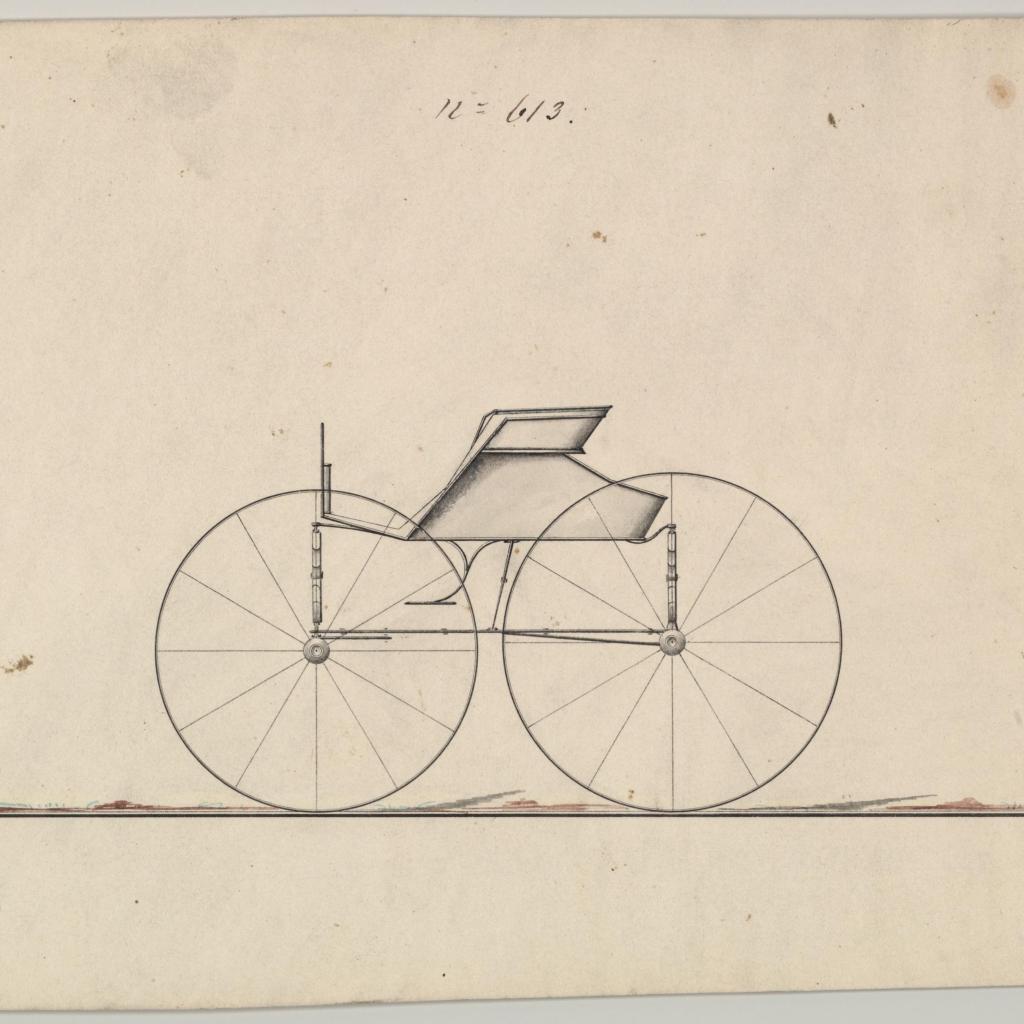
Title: Road Wagon #613
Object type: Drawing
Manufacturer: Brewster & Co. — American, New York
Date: ca. 1865
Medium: Pen and black ink, watercolor
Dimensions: sheet: 6 x 8 1/16 in. (15.2 x 20.5 cm)
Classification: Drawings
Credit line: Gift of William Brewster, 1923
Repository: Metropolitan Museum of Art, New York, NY